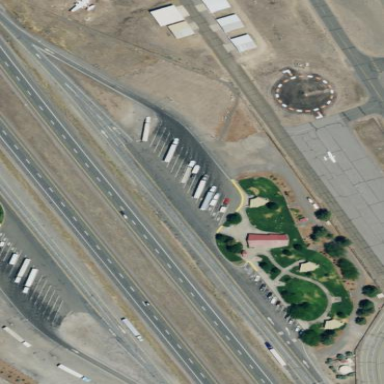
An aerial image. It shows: Rest area along the road with picnic tables.